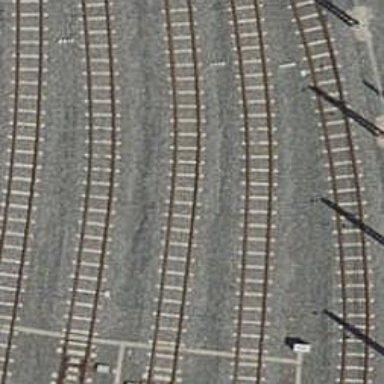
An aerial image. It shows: Yard with electrified contact lines.